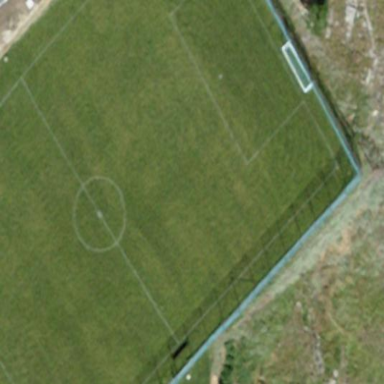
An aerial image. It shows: Soccer pitch designated for leisure and sports activities.